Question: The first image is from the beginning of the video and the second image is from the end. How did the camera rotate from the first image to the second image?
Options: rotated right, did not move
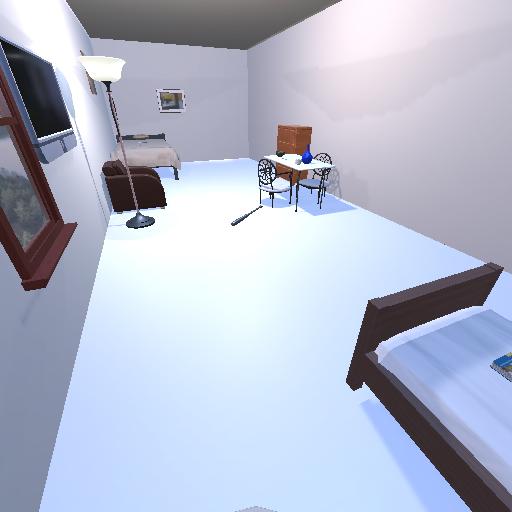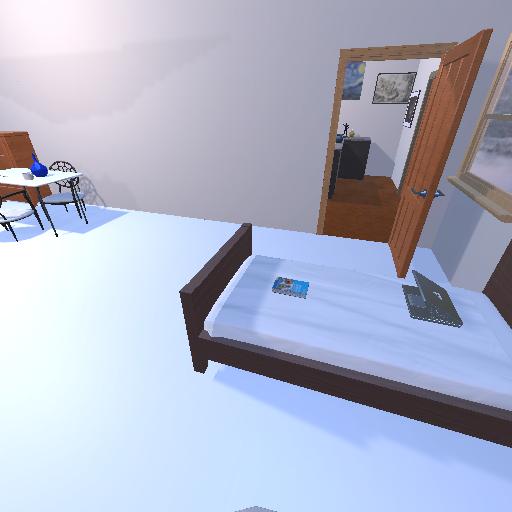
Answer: rotated right